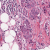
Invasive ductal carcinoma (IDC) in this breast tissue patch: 0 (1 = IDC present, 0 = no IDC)